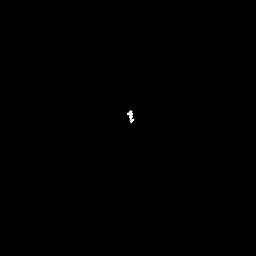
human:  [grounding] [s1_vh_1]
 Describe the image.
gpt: In the satellite image, there is  <ref>1 small ship </ref> <box>[[48, 41, 52, 48, 0]]</box> located at center.